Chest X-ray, AP view. Patient: 37 years old, sex F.
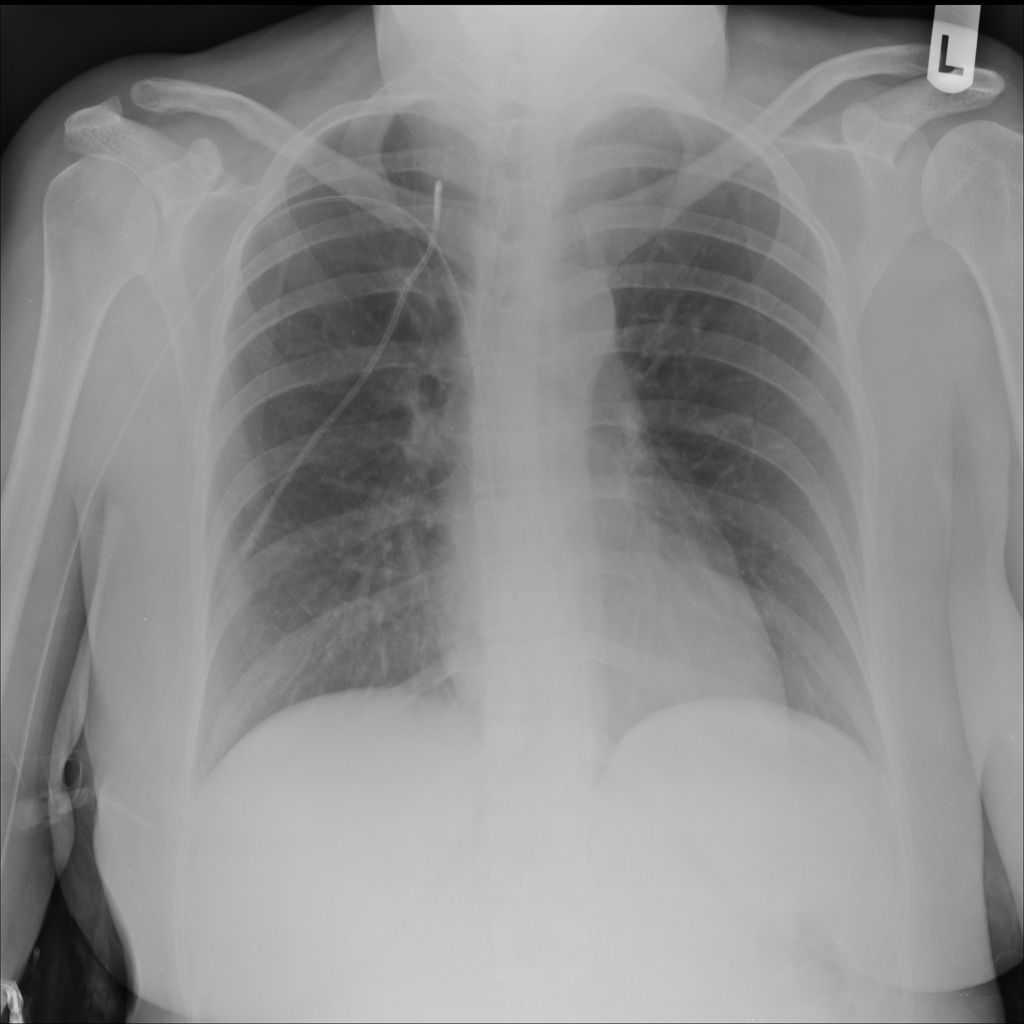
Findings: No Finding